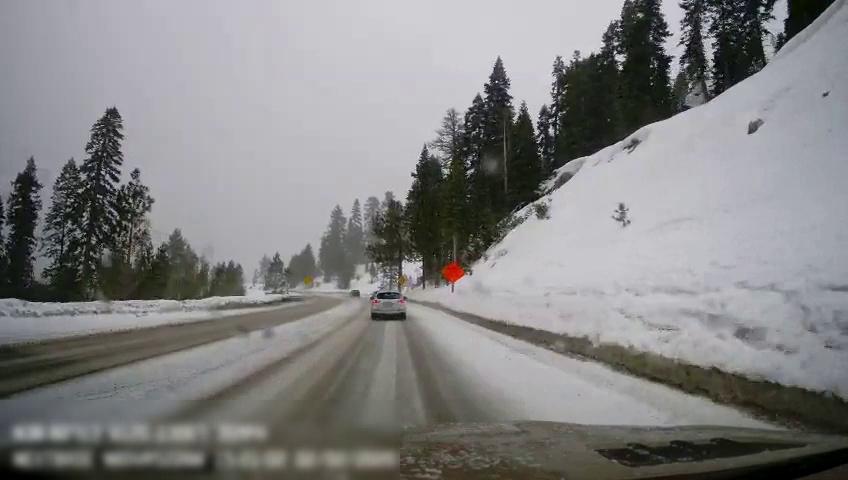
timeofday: Day
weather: Snowy
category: Drivable Space
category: Vehicles | SUV
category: Vehicles | Car
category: Traffic | Signs
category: Traffic | Signs
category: Traffic | Signs